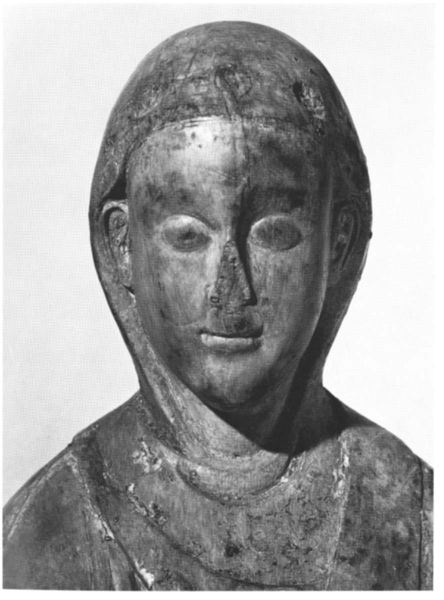
Titel: Imad-Madonna
Institution: Paderborn, Diözesanmuseum
Schlagwörter: kopf, umhang, weiß, frau, holz, marmor, nase, ohr, schwarz, tuch, augen, gesicht, kleidung, mensch, stein, portrait, porträt, kirche, figur, gewand, lippen, ohren, skulptur, statue, kette, kopftuch, büste, glatt, antike, religion, groß, gesciht, schnitzerei, christlich, fleckig, heilige, maria, geschnitzt, schnitzen, bildhauerarbeit, abgeschlagen, skuptur, nasenlos, kopftusch, gesixht